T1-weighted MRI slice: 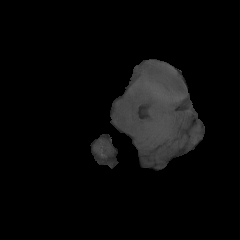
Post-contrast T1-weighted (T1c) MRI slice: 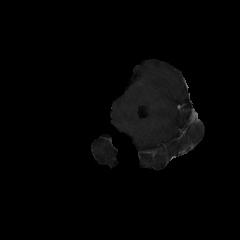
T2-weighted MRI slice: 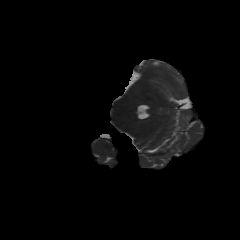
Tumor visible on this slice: no